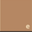
Piece: xx